Field crop: maize
Growth stage: 1
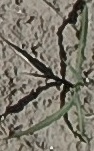
Species: sorghum